Field crop: maize
Growth stage: 2
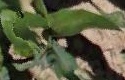
Species: maize